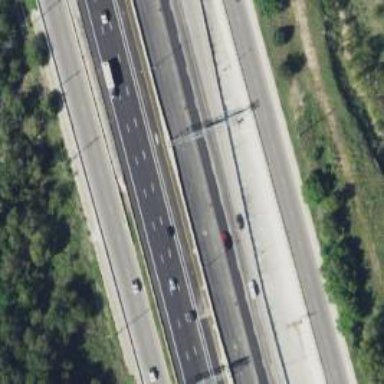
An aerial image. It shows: Motorway junction.